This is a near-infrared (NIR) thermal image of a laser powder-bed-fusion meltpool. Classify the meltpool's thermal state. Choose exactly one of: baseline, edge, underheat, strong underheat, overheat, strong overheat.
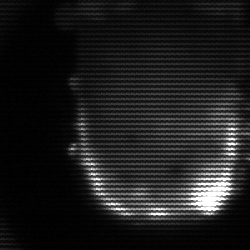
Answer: baseline